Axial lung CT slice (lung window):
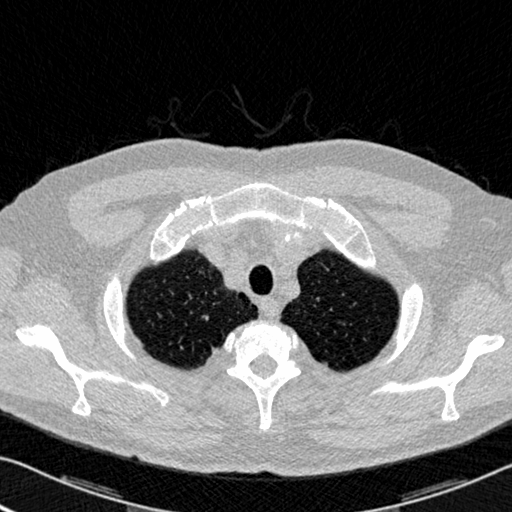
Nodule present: no